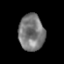
Tissue: prostate
Cell type: Epithelial cells
Senescence score: 0.2999
Nuclear area (px): 915
Mean DAPI intensity: 121.387